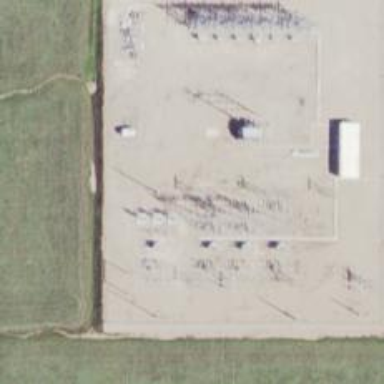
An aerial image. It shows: Lattice structure tower used for power transmission.